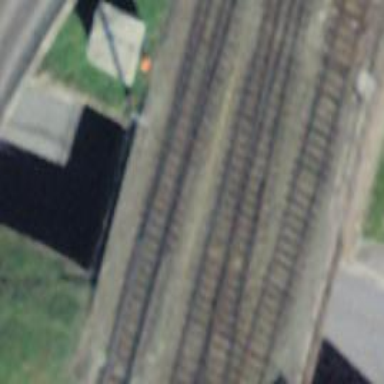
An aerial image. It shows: Single-track railway bridge with electrified contact line.